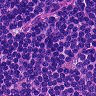
Metastatic tissue present: no